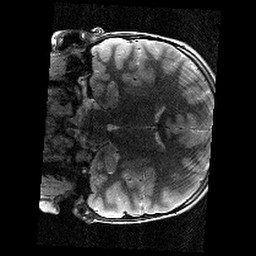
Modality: T2w
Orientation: coronal
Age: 11
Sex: male
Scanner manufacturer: siemens
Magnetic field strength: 3 T
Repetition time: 9.23 s
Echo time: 0.067 s